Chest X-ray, PA view. Patient: 19 years old, sex F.
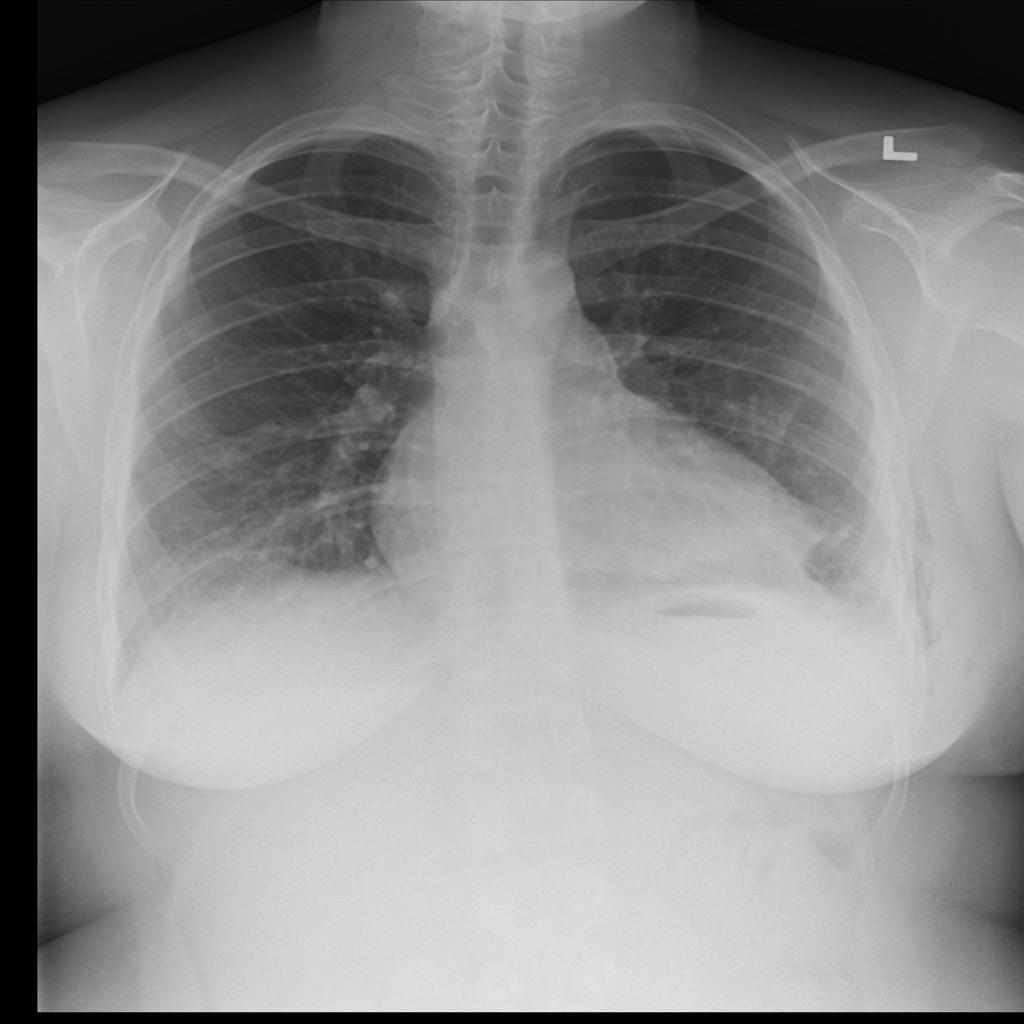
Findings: Emphysema